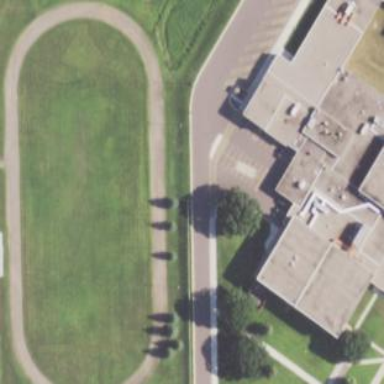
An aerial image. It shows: Track in leisure land.